Question: I was wondering how can I create text stroke for UILabel in iOS4 ? I need some suggestion . I want something like this :

EDITED :
'''
UIFont *font = [UIFont fontWithName:@"Arial" size:222];
CGPoint point = CGPointMake(0,0);
CGContextRef context = UIGraphicsGetCurrentContext();
CGContextSetRGBFillColor(context, 1.0, 1.0, 1.0, 0.7);
CGContextSetRGBStrokeColor(context, 2, 2, 2, 1.0);
CGContextSetTextDrawingMode(context, kCGTextFillStroke);
CGContextSaveGState(context);
// I change it to my outlet
[label.text drawAtPoint:point withFont:font];
CGContextRestoreGState(context);
'''
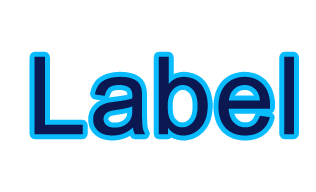
Answer: '''
UIFont *font = [UIFont fontWithName:@"Arial" size:14];
CGPoint point = CGPointMake(0,0);
CGContextRef context = UIGraphicsGetCurrentContext();
CGContextSetRGBFillColor(context, 1.0, 1.0, 1.0, 0.7);
CGContextSetRGBStrokeColor(context, 0.0, 0.0, 0.0, 1.0);
CGContextSetTextDrawingMode(context, kCGTextFillStroke);
CGContextSaveGState(context);
[@"Label" drawAtPoint:point withFont:font];
CGContextRestoreGState(context);
'''
you can look here:
<URL>
and in the example code here:
<URL>